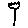
Label: flower